Aerial crown-view tile of a tropical tree (Barro Colorado Island, Panama), acquired 20241014:
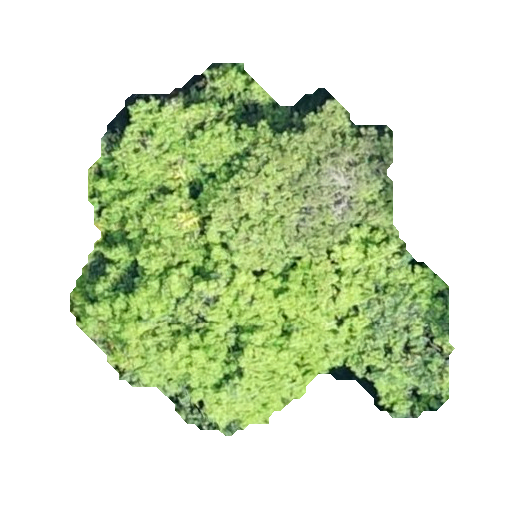
Species: Ocotea leptobotra
GBIF accepted scientific name: Ocotea leptobotra
Crown area: 153.316 m²